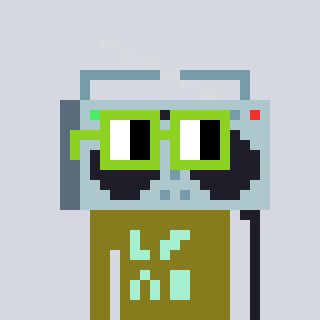
a pixel art character with square light green glasses, a boombox-shaped head and a gunk-colored body on a cool background